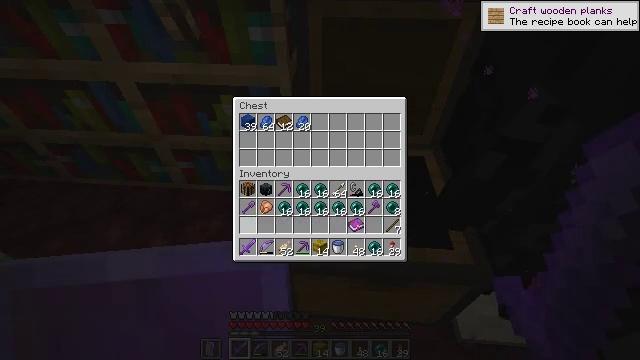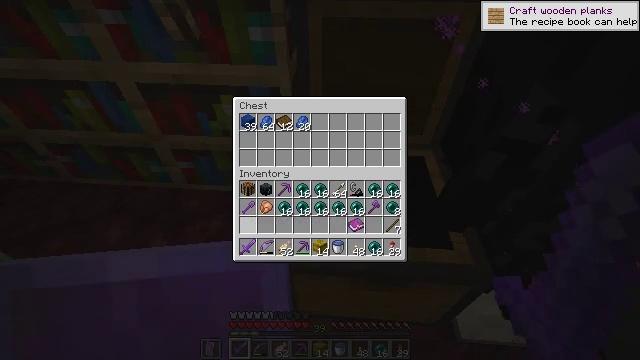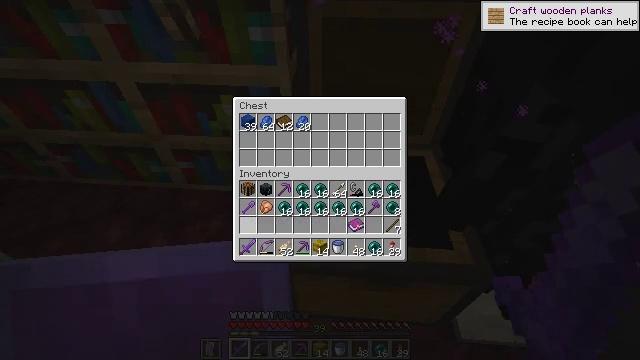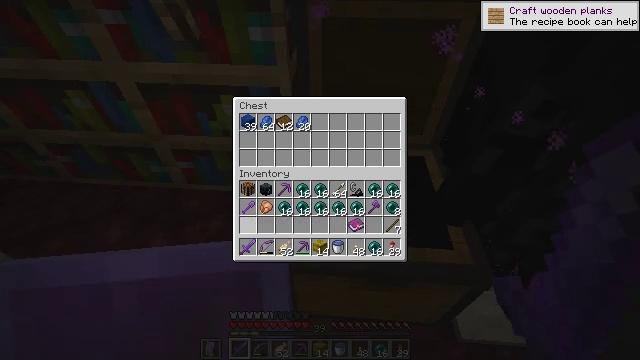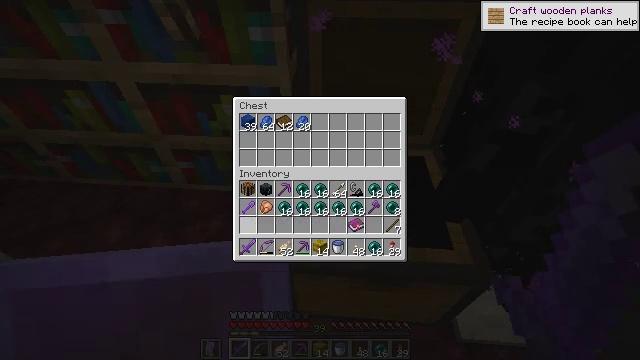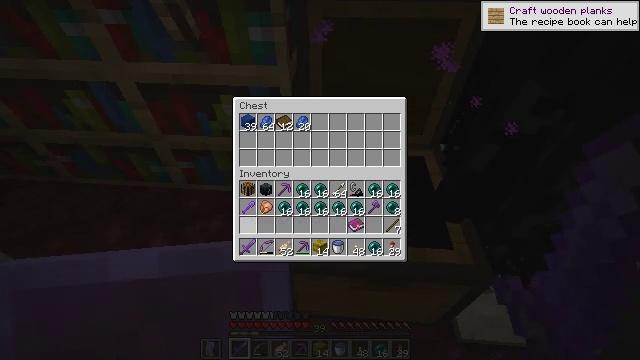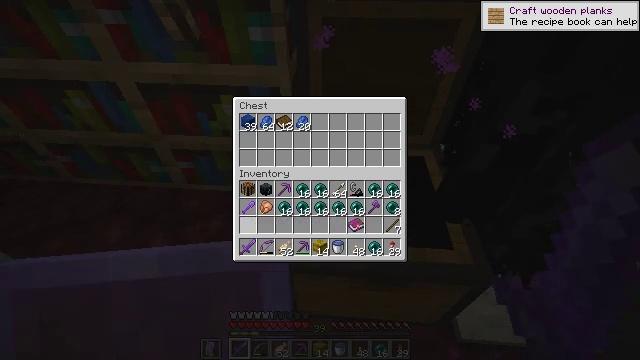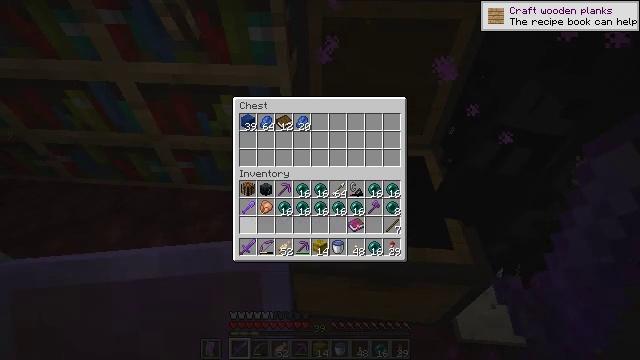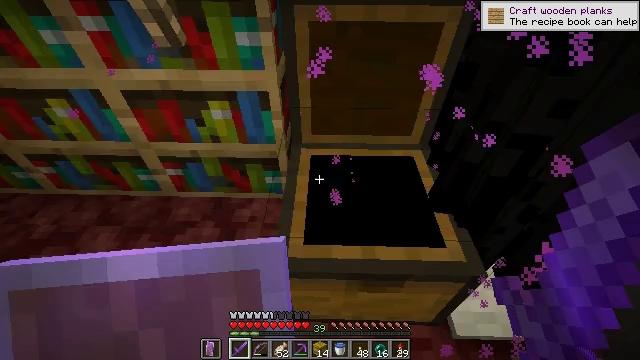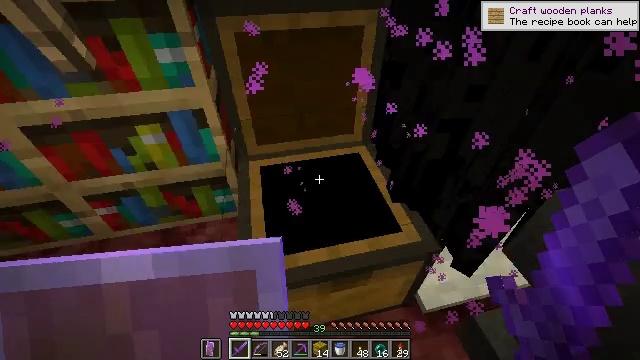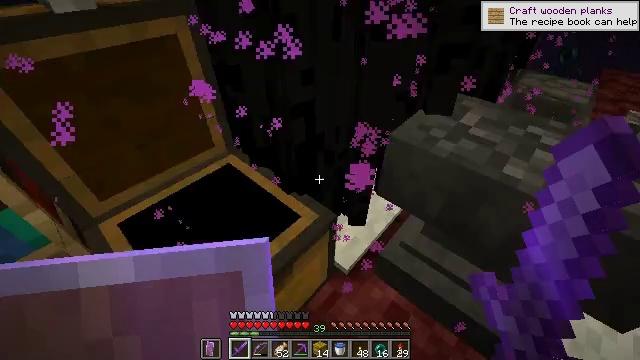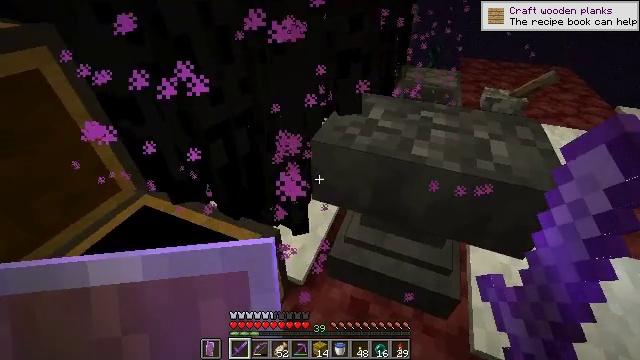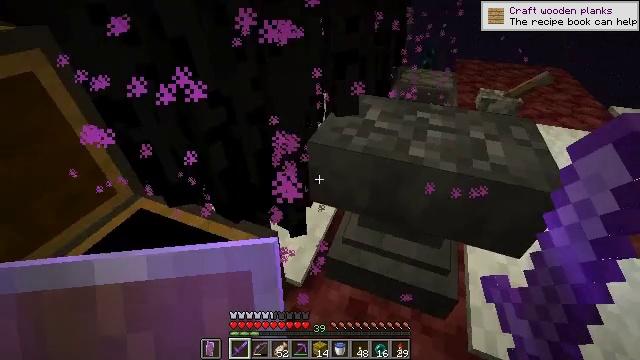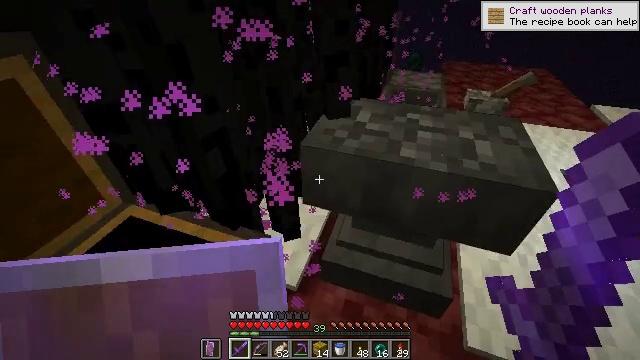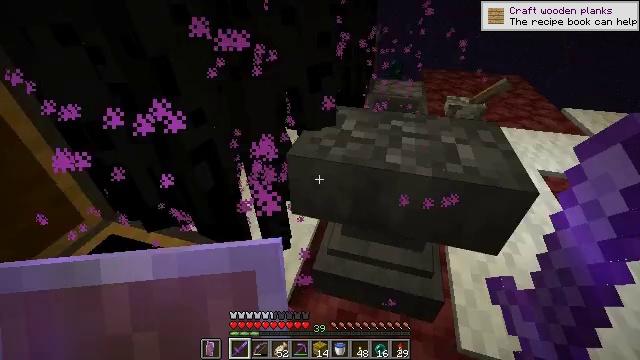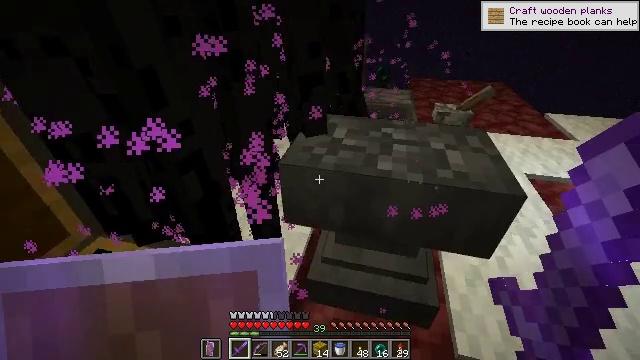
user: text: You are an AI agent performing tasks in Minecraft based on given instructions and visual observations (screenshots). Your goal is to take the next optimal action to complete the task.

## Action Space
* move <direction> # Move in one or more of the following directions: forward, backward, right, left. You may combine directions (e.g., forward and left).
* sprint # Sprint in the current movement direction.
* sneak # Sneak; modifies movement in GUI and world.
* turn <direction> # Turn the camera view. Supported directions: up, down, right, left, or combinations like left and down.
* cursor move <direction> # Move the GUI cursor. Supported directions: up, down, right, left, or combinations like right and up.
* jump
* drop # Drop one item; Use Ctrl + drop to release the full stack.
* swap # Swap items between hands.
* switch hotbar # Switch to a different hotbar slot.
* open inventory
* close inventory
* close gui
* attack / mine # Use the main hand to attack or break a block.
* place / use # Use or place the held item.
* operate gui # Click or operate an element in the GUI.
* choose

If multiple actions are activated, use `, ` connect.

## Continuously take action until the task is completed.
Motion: motion action
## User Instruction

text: Kill an enderman.
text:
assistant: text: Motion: no_op
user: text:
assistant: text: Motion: no_op
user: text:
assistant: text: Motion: no_op
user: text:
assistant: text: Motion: no_op
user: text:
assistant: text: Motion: no_op
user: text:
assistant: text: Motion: no_op
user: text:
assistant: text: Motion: no_op
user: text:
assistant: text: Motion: cursor move right
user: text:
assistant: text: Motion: turn right and up, close gui
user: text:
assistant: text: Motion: turn right
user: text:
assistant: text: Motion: turn right and up
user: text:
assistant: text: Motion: no_op
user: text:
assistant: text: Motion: turn right
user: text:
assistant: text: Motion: turn right and up
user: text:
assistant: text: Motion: turn right and up
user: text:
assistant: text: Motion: turn right and up
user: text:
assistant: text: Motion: turn right and up
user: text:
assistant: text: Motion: turn right and up
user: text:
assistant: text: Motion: turn right and up
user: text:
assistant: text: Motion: turn right and up
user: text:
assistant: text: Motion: turn right and up
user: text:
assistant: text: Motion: turn right
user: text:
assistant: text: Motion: no_op
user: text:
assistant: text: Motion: no_op
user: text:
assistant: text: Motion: no_op
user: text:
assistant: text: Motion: no_op
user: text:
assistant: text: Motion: no_op
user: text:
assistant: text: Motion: move forward
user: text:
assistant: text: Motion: move forward
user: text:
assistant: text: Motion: move forward and move right